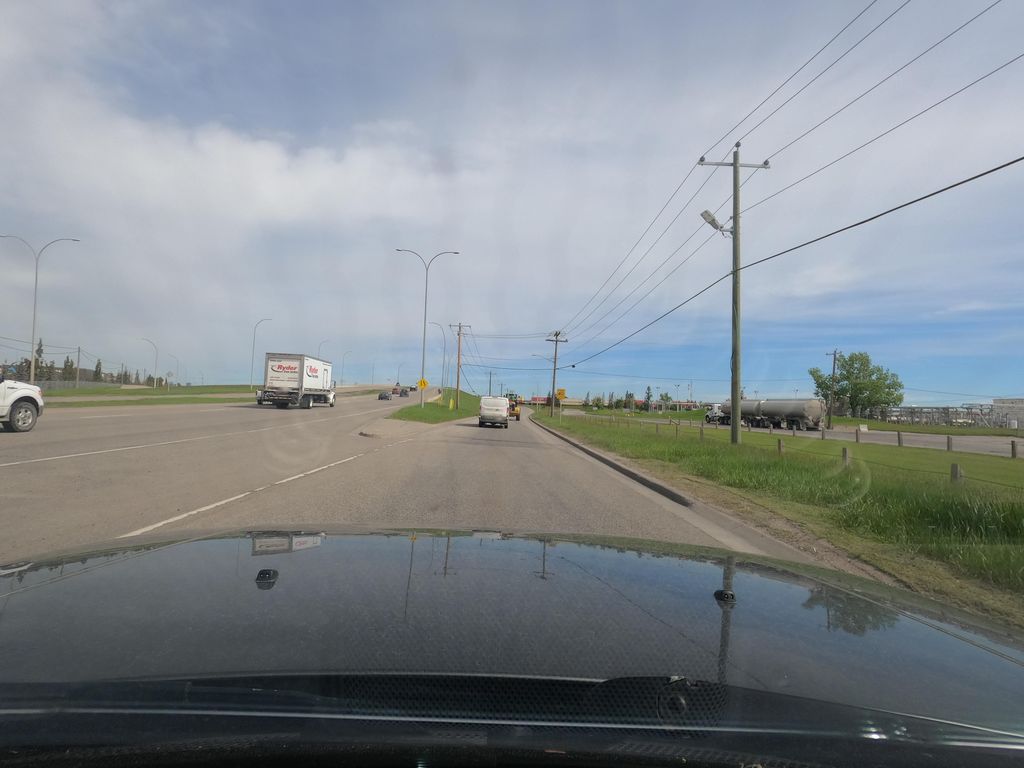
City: calgary